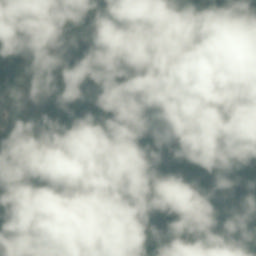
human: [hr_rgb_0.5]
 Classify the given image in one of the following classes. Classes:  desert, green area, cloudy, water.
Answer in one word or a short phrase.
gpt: cloudy